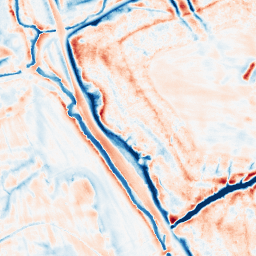
Category: edge_preserving
Decomposition family: bilateral
Decomposition parameters: d: 21
sigma_color: 50
sigma_space: 100
Upsampling method: bspline
Upsampling parameters: scale: 4
Upsampling scale: 4